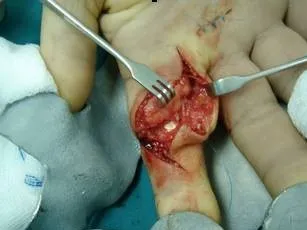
Lipoma arises from the subcutaneous tissues of proximal phalanx of the right first digit.
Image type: medical_photograph (other_medical_photograph)